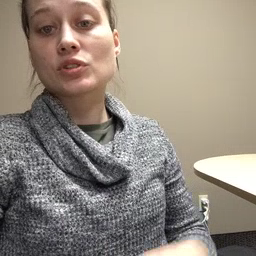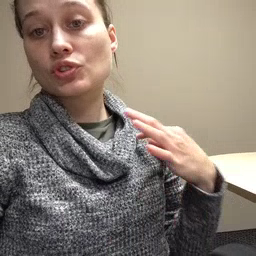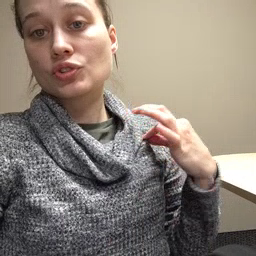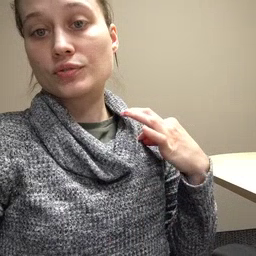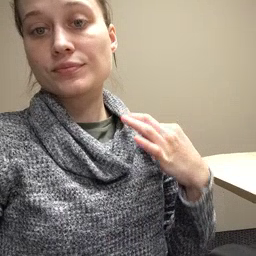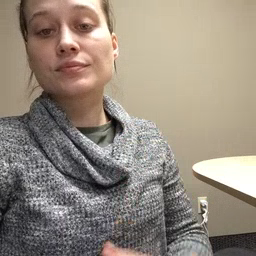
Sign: shirt